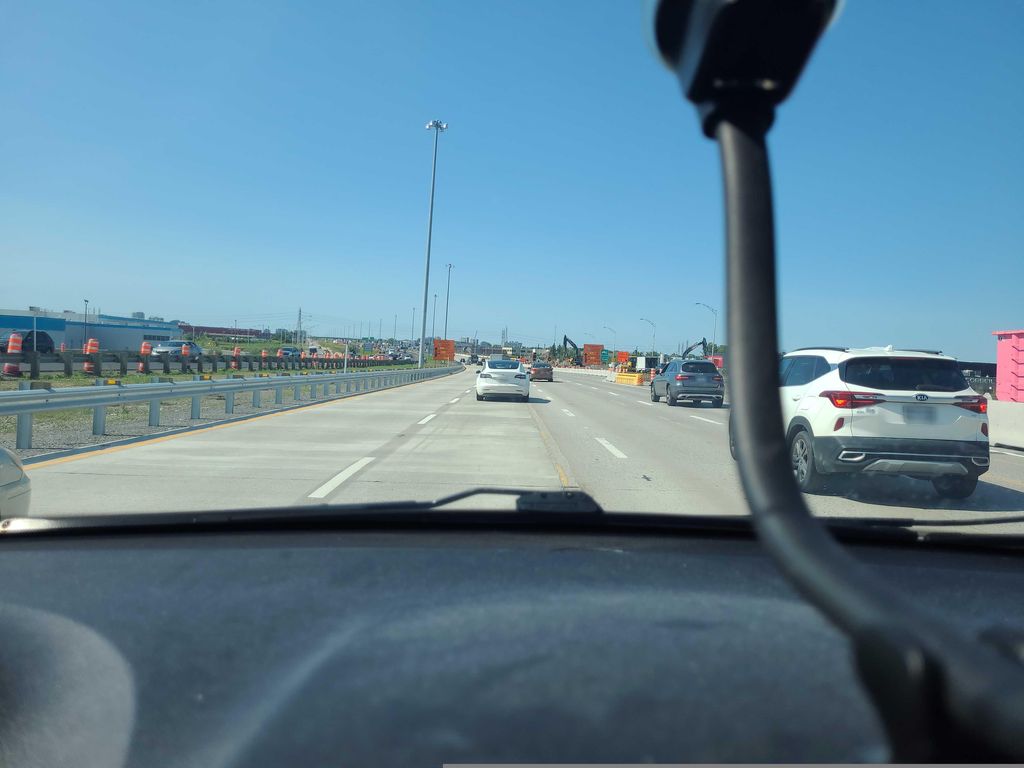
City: montreal